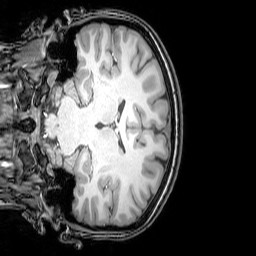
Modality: T1w
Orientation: coronal
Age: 20
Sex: female
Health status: healthy
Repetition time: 0.081 s
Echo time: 0.037 s